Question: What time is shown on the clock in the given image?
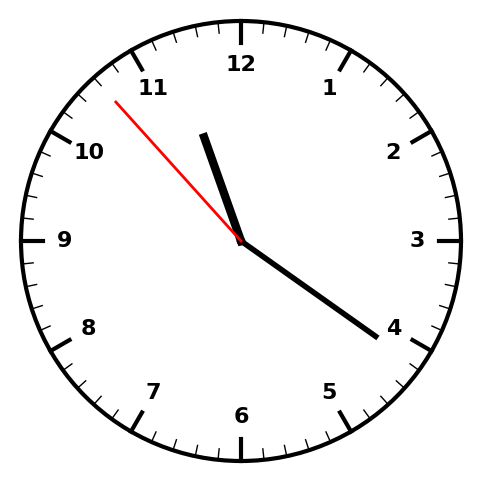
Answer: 11:20:53